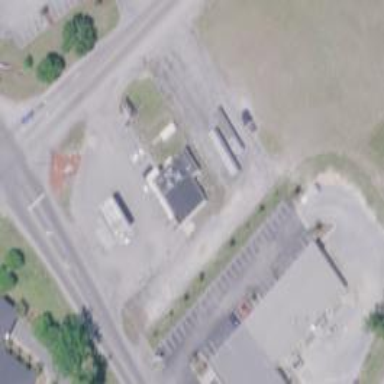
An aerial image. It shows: Convenience shop.